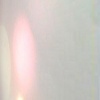
Label: sunburn